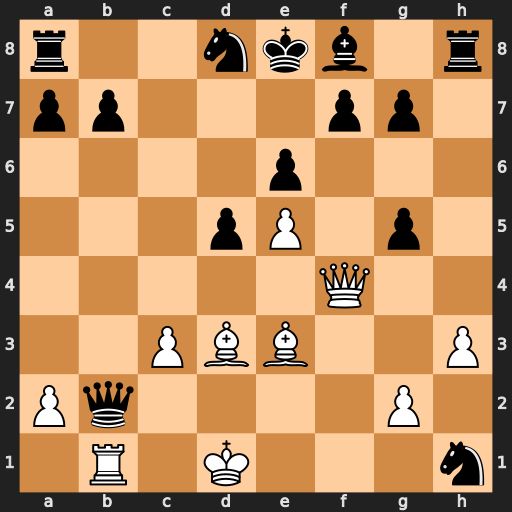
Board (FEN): r2nkb1r/pp3pp1/4p3/3pP1p1/5Q2/2PBB2P/Pq4P1/1R1K3n
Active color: w
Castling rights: kq
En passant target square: -
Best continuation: Qa4+ Nc6 Rxb2